Current action and preconditions to check: trajectory_clear

Your task: For each precondition in the list above, predict whether it will hold at this action.

Consider the current scene as observed from the mobile robot's camera, and analyze the predicted future states of all dynamic agents (e.g., people, animals, vehicles, or any moving entities) within the NEXT SECOND.

IMPORTANT: Only answer "very likely" if you are absolutely certain—based on strong, clear evidence—that a dynamic agent will violate the precondition in the predicted future state. Do NOT answer "very likely" for unlikely, ambiguous, or low-probability risks.

Ask yourself for each precondition: Is there a high probability, with clear and convincing evidence, that the predicted future states of any dynamic agent will interfere with the predicted future state of the currently executing action within the NEXT SECOND, causing that precondition to fail?

Assess the risk level based on these predictions. Use "likely" or "very likely" if motions create a clear risk of interference.

Use "neutral" or "improbable" if agents are nearby but their predicted paths are clearly diverging or non-conflicting.

Failure Risk Categories: "very improbable", "improbable", "neutral", "likely", "very likely"

Answer Format: Output ONLY the probability_of_failure value from these categories: "very improbable", "improbable", "neutral", "likely", "very likely"

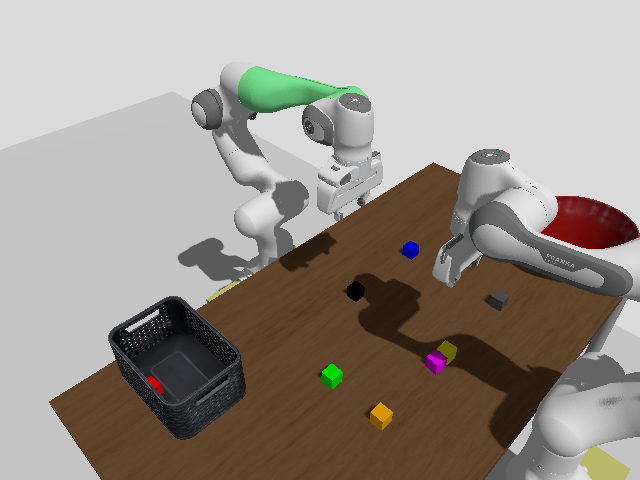

Answer: very improbable